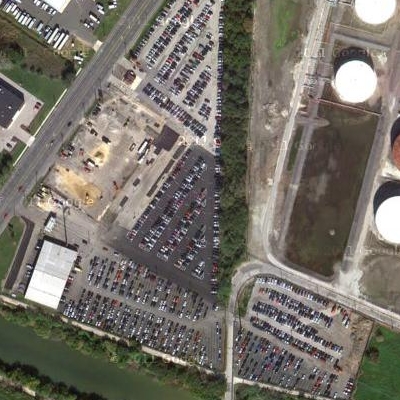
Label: Parking